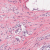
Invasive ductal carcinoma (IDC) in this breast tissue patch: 1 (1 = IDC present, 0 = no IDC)